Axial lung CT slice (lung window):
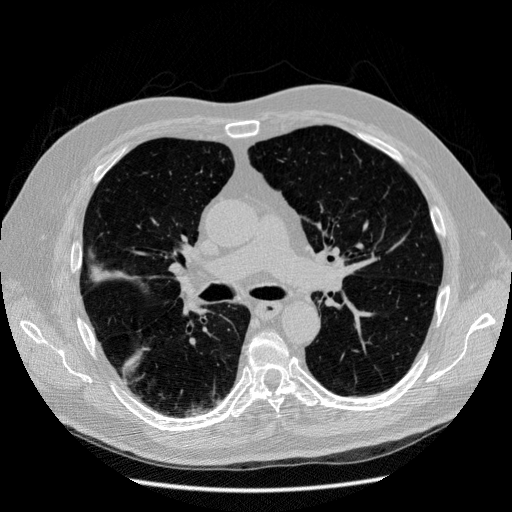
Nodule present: no